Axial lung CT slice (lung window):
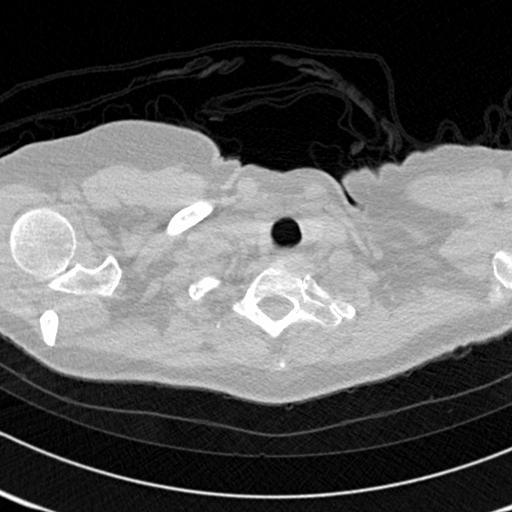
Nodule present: no